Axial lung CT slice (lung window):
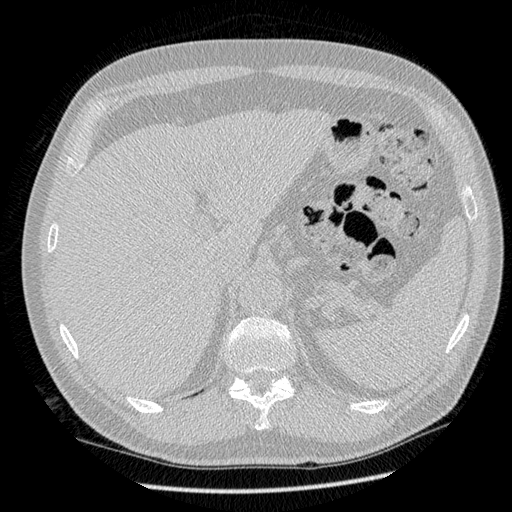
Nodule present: no